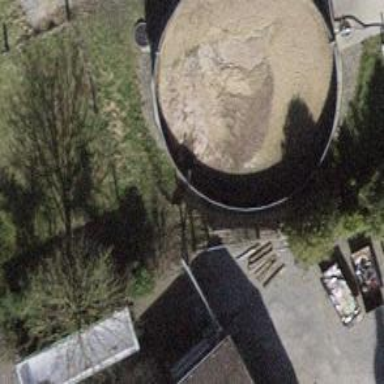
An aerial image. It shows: Slurry tank building.